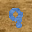
Label: 9